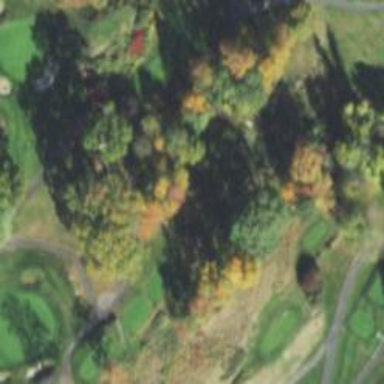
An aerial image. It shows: Service road designated as golf cart path.